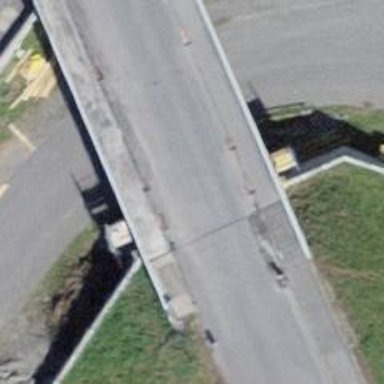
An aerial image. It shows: Unclassified road with bridge.